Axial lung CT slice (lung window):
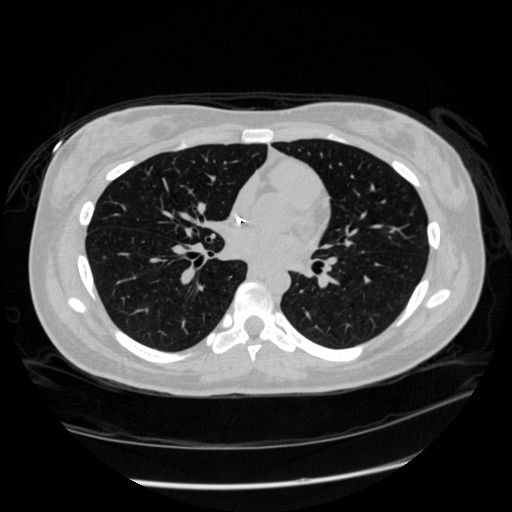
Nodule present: no